Interaction volume radius: 5 \u00c5
Interaction volume height: 25 \u00c5
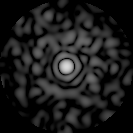
Disorder parameter: 0.7976